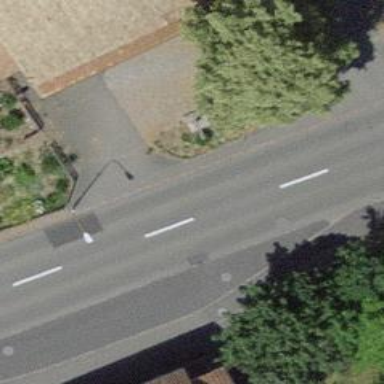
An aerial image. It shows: Bus stop with designated public transport stop position.